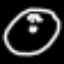
Label: clock